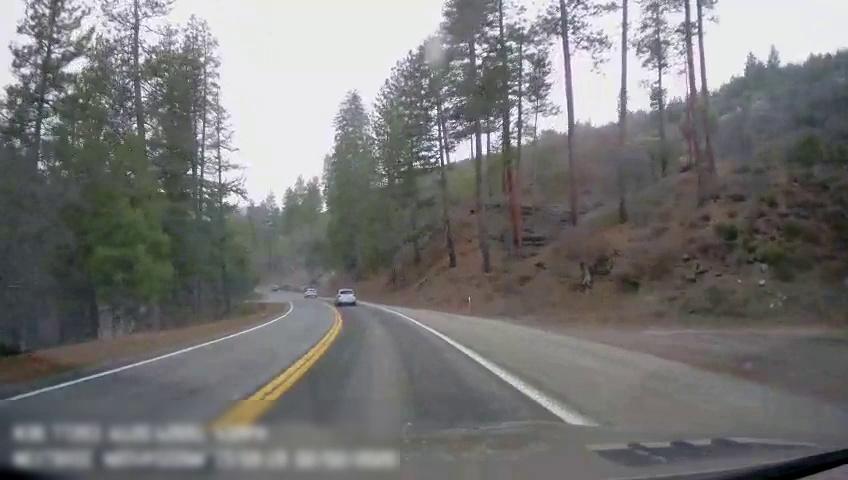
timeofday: Day
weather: Cloudy
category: Drivable Space
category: Vehicles | SUV
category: Vehicles | SUV
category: Lanes | Alternate Lane
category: Lanes | Current Lane
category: Lanes | Opposite Lane
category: Lanes | Opposite Lane